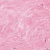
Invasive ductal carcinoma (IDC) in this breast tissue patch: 0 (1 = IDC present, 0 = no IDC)